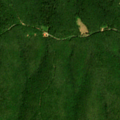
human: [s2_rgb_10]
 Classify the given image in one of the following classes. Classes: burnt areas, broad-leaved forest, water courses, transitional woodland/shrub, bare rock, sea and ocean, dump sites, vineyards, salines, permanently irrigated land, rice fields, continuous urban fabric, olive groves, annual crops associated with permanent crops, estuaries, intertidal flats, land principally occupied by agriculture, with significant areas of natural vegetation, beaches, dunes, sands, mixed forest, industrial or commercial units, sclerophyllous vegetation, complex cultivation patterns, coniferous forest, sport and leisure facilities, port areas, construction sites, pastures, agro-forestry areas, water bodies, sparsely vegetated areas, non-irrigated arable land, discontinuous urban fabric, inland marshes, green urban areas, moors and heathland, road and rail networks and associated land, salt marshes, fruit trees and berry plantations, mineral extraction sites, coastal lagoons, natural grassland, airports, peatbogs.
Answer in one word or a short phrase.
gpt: broad-leaved forest